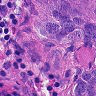
Metastatic tissue present: yes